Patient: sex M, age 47
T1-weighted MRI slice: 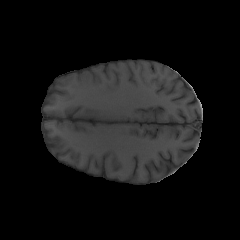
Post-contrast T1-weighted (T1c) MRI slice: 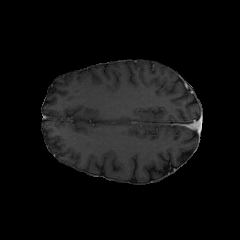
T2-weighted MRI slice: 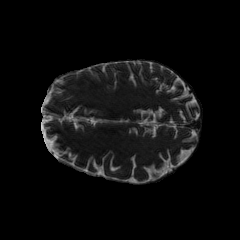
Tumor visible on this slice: no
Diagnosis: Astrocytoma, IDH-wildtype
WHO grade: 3